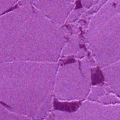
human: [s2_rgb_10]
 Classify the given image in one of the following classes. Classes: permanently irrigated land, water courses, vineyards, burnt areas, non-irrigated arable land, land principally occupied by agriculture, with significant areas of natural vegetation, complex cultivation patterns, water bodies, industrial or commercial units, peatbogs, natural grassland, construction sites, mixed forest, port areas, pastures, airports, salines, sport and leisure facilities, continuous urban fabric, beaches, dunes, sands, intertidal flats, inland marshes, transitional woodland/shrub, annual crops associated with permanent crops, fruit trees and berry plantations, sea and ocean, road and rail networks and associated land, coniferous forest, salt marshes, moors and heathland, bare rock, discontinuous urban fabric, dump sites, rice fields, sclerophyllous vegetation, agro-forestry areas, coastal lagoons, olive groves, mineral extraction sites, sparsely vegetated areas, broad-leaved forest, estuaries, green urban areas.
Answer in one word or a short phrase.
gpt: sea and ocean